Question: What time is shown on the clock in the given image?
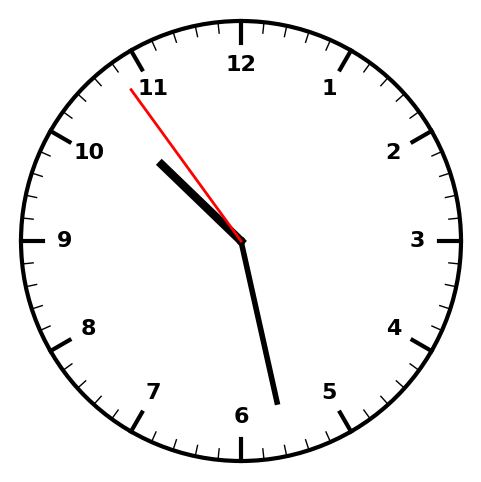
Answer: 10:27:54